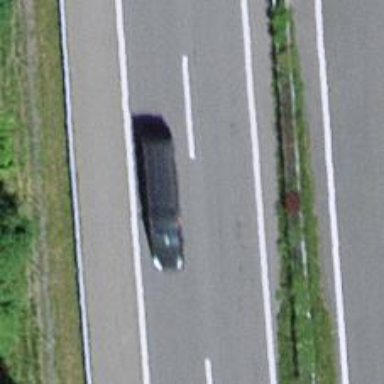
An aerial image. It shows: Motorway.